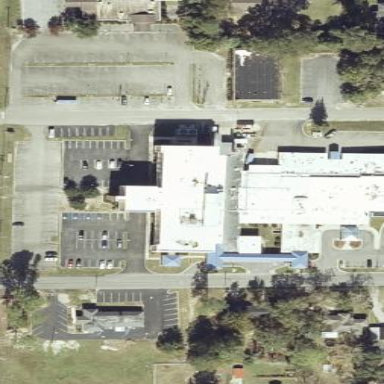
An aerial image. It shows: Healthcare facility identified as hospital.